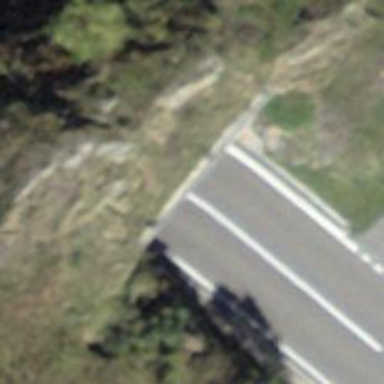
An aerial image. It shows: Primary highway passing through tunnel. The hiking trail nearby is categorized as backcountry.